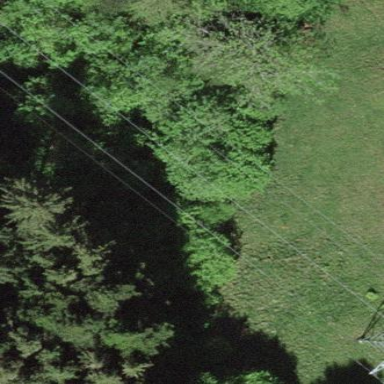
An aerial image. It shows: Scrub vegetation with broadleaved deciduous leaves.